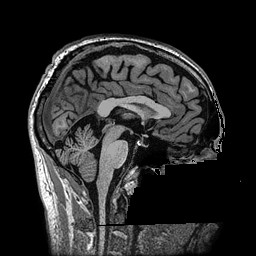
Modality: T1w
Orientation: sagittal
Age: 49
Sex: male